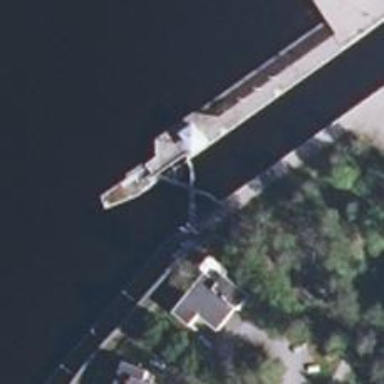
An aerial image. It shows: Lock gate on waterway.